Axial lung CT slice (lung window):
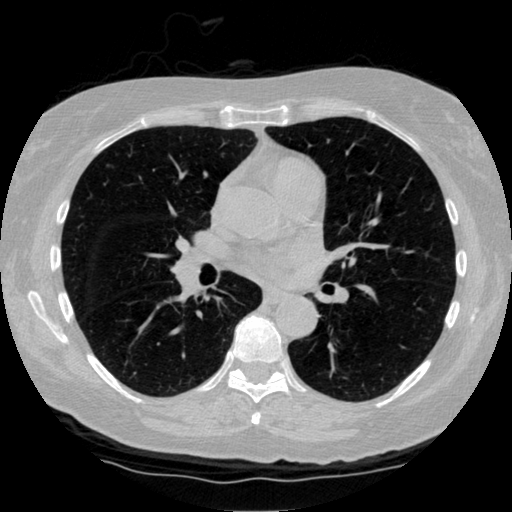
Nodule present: no